Field crop: maize
Growth stage: 2
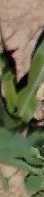
Species: maize